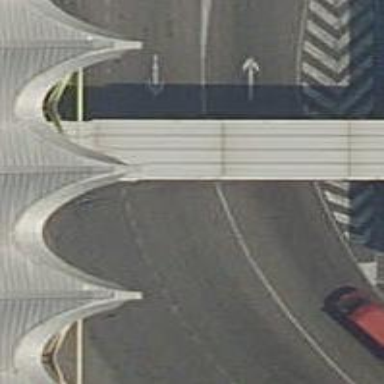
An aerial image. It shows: Airport gate.